Interaction volume radius: 5 \u00c5
Interaction volume height: 15 \u00c5
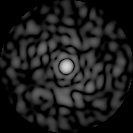
Disorder parameter: 0.8185